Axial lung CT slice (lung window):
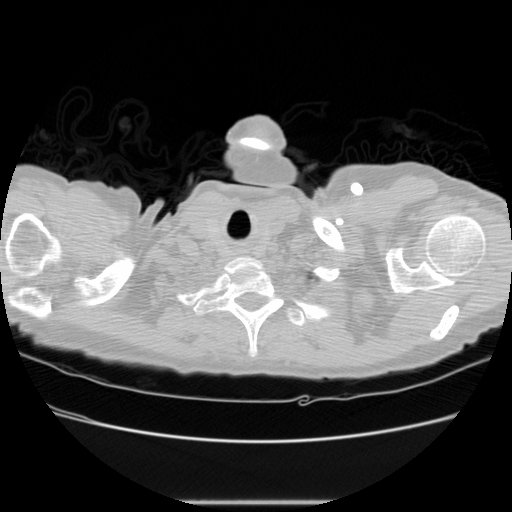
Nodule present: no